Question: I want to group two textviews in a group and use like a label and value. Is there any component to group two textviews in android? How can it be accomplished in android layout?

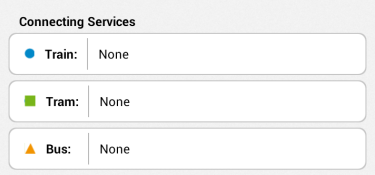
Answer: You can use '<LinearLayout>' to group elements horizontaly. Also you should use style to set margins, background and other properties. This will allow you not to repeat code for every label you use.
Here is an example:
'''
<LinearLayout
style="@style/FormItem"
android:layout_width="match_parent"
android:layout_height="wrap_content"
android:orientation="horizontal">
<TextView
style="@style/FormLabel"
android:layout_width="wrap_content"
android:layout_height="@dimen/default_element_height"
android:text="@string/name_label"
/>
<EditText
style="@style/FormText.Editable"
android:id="@+id/cardholderName"
android:layout_width="wrap_content"
android:layout_height="@dimen/default_element_height"
android:layout_weight="1"
android:gravity="right|center_vertical"
android:hint="@string/card_name_hint"
android:imeOptions="actionNext"
android:singleLine="true"
/>
</LinearLayout>
'''
Also you can create a custom view base on the layout above.
Have you looked at <URL> ?